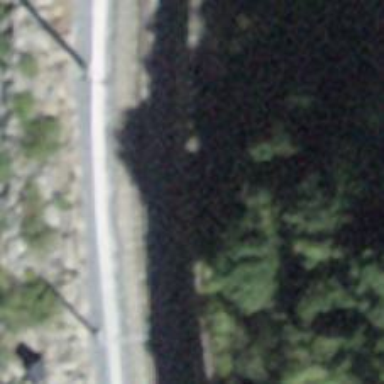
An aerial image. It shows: Retaining wall.